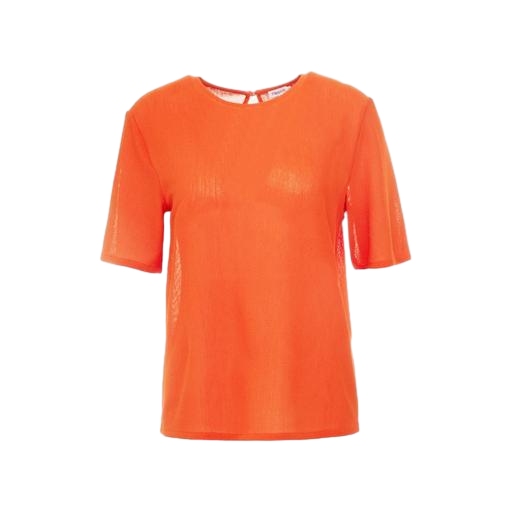
orange fwrd exclusive top, short sleeved orange top, short-sleeve top only macy, white background